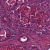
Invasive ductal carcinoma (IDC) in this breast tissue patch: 1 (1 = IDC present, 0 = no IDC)